Question: Consider the following example graph:

1. Given the vertices A, B and C (creators), how to figure out their common neighbors? (projects all 3 participated in) For two vertices, I could simply use GRAPH_COMMON_NEIGHBORS("myGraph", A, B), but what if I want to query for 3 or more? Expected result: 1 and 2.
2. Given the same vertices, how can I make it return common neighbors with no other connections? (creators exclusively participated in a project, no additional edges allowed)? Expected result: 1, because 2 has an edge coming from D, which isn't one of the starting vertices.
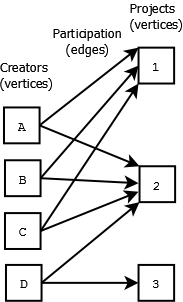
Answer: You can simply pass the same set of vertices as both parameters for common neighbors. Then repack the result in a better format for AQL to compute the intersection:
'''
let res = (
let nodes = ["a/A","a/B","a/C"]
for n in GRAPH_COMMON_NEIGHBORS("g",nodes , nodes)
for f in VALUES(n)
return VALUES(f)
)
return CALL("intersection", res[0])
'''